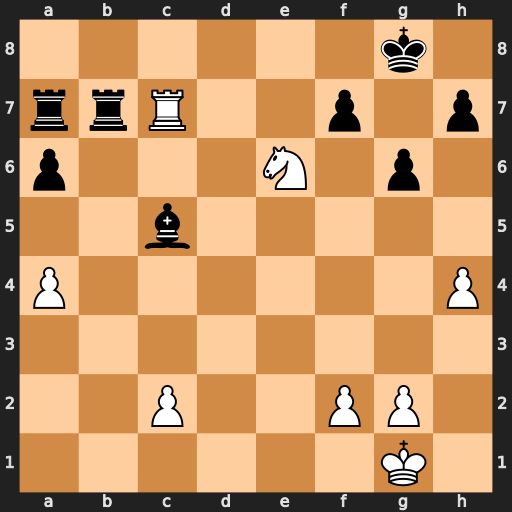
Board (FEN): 6k1/rrR2p1p/p3N1p1/2b5/P6P/8/2P2PP1/6K1
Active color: w
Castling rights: -
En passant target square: -
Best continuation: Rc8+ Bf8 Rxf8#